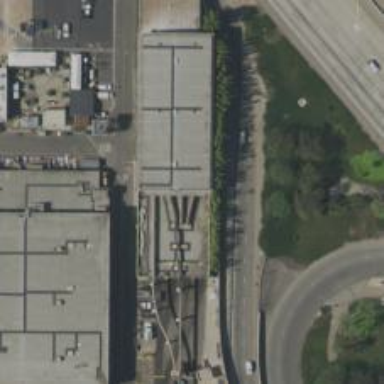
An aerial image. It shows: Monorail bridge over yard.